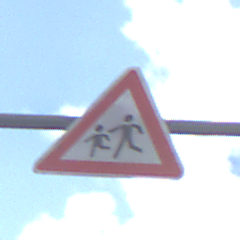
Verkehrszeichen: KinderRechts
Umgebung: Outdoor, Suburban
Tageszeit: MorningAfternoon
Wetter: PartlyCloudy
Licht: Natural
Jahreszeit: NotSpecified
Kontrast: LowContrast